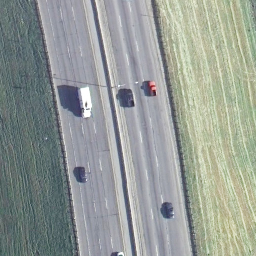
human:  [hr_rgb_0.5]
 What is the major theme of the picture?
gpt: freeway